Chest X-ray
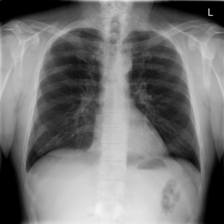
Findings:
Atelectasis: negative
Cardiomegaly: negative
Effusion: positive
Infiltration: negative
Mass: negative
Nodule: negative
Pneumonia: negative
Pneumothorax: negative
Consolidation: negative
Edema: negative
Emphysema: negative
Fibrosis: negative
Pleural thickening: negative
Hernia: negative